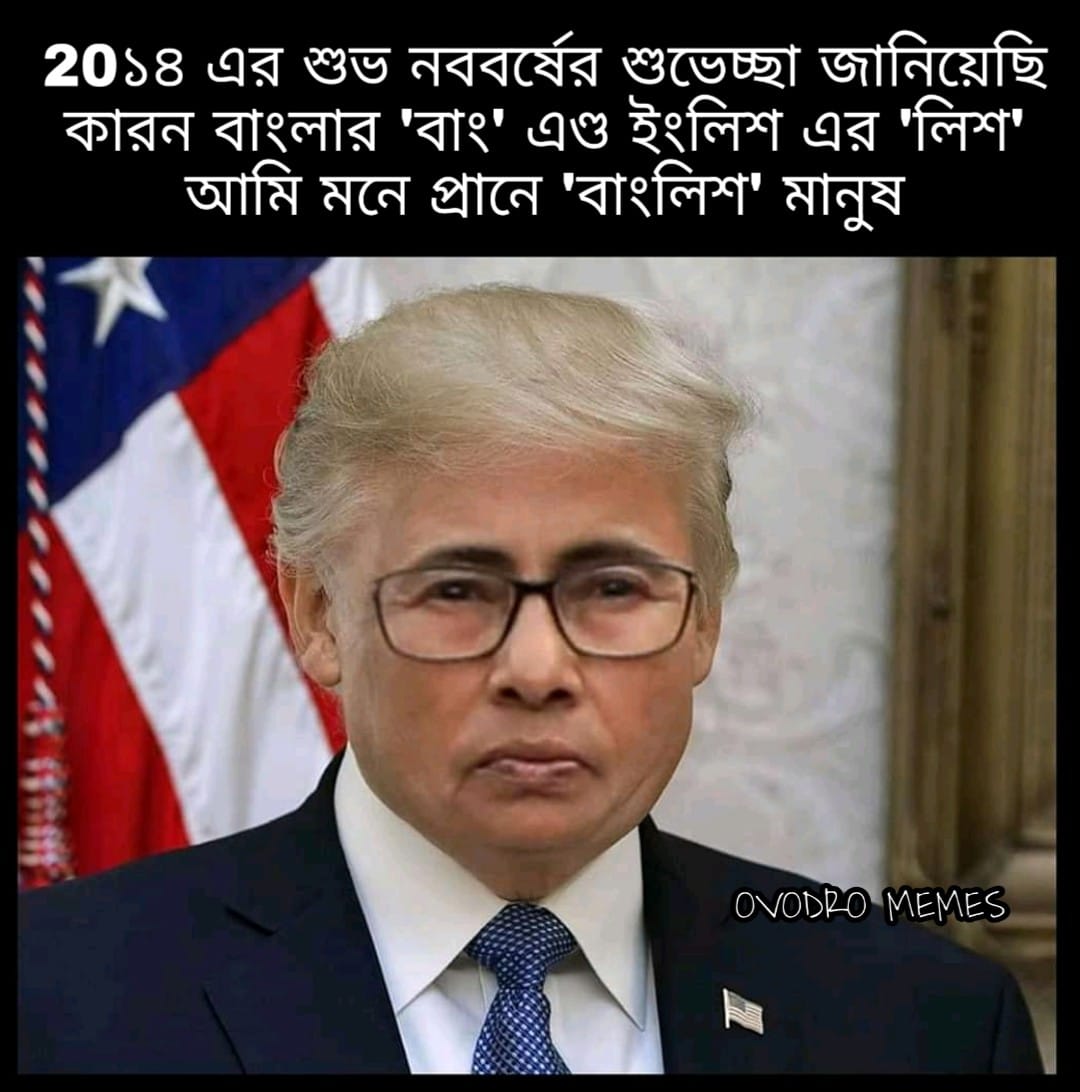
Caption: ২০১৪ এর শুভ নববর্ষের শুভেচ্ছা জানিয়েছি কারন বাংলার 'বাং' এন্ড ইংলিশ এর 'লিশ' আমি মনে প্রানে 'বাংলিশ' মানুষ
Label: hate